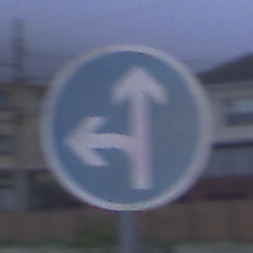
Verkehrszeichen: VorgeschriebeneFahrtrichtungGeradeausOderLinks
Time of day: SunriseSunset
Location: Outdoor (Urban)
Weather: Overcast
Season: NotSpecified
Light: Natural